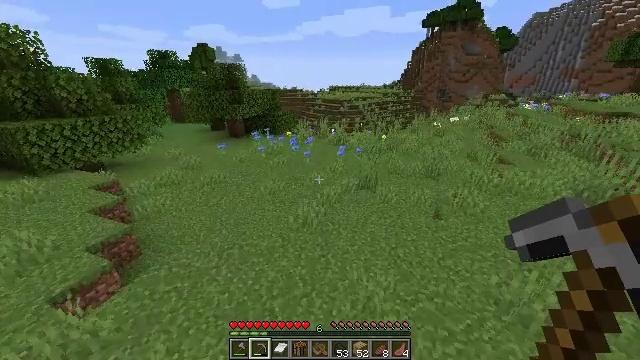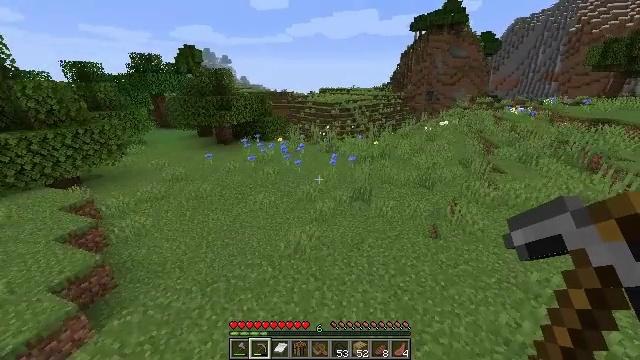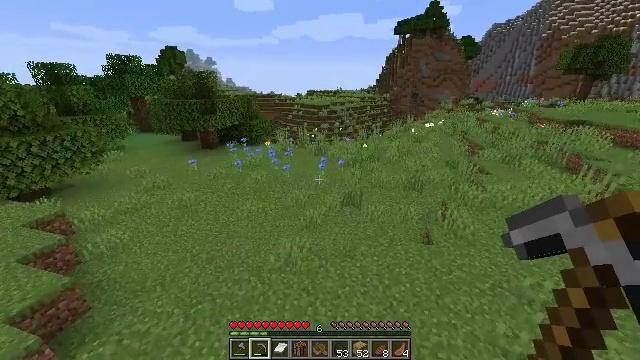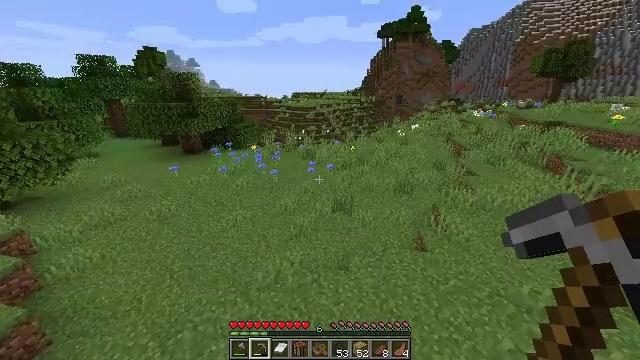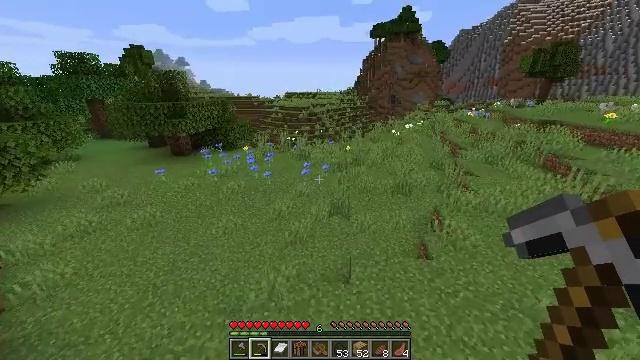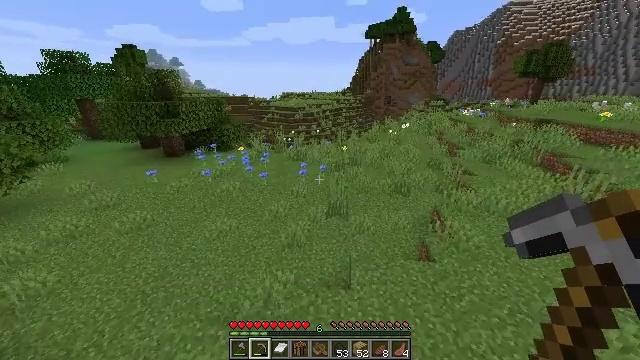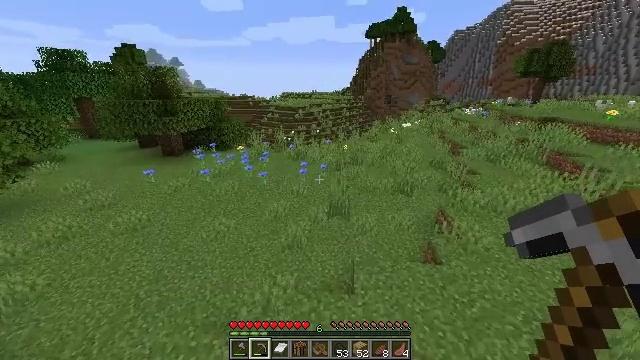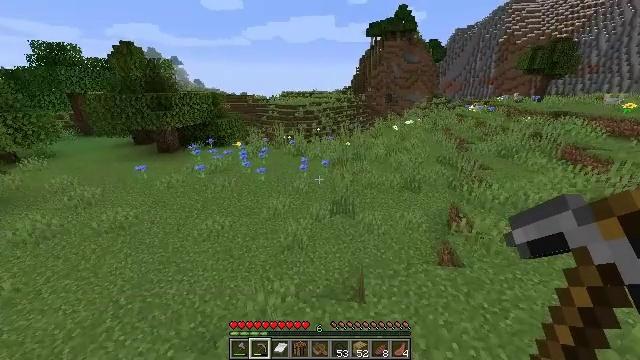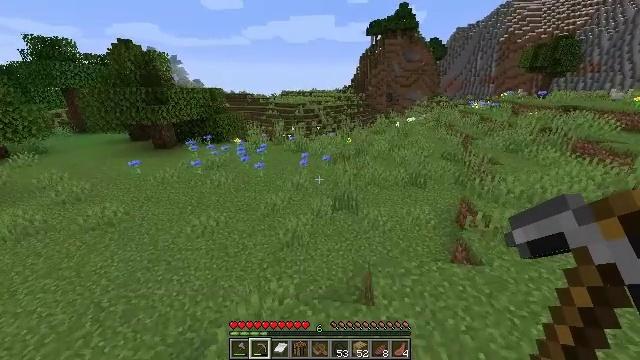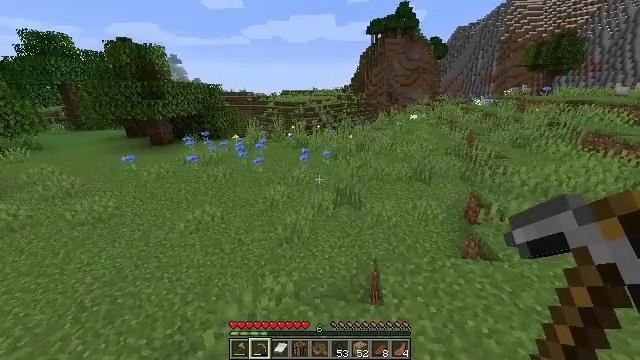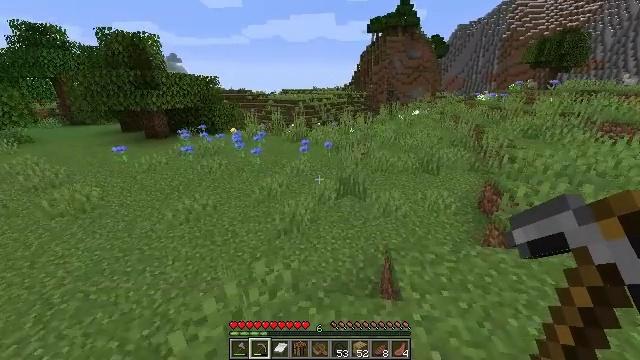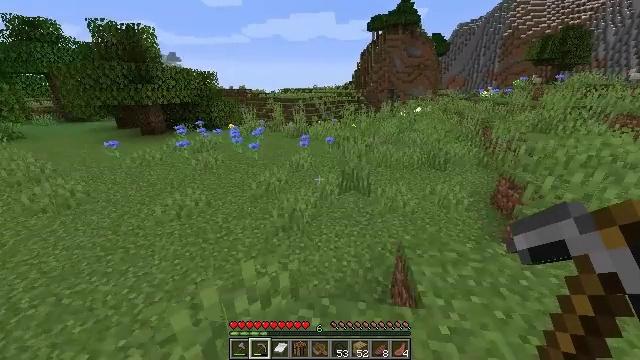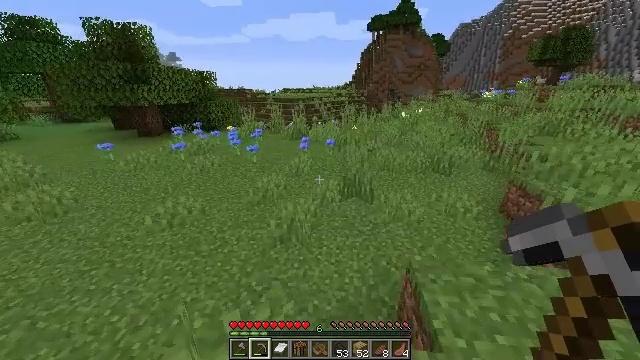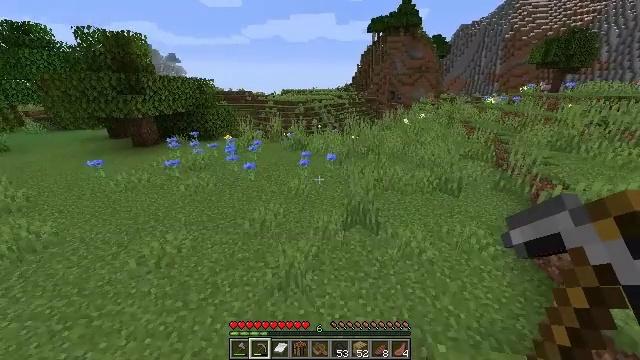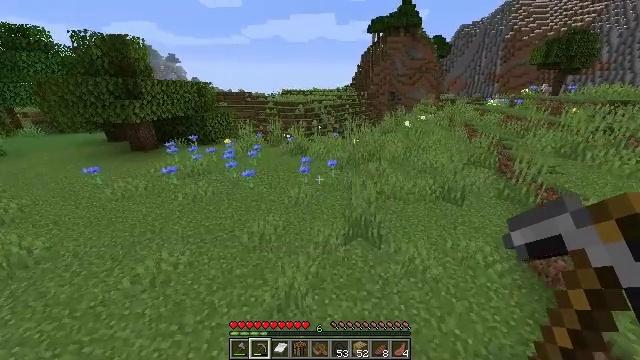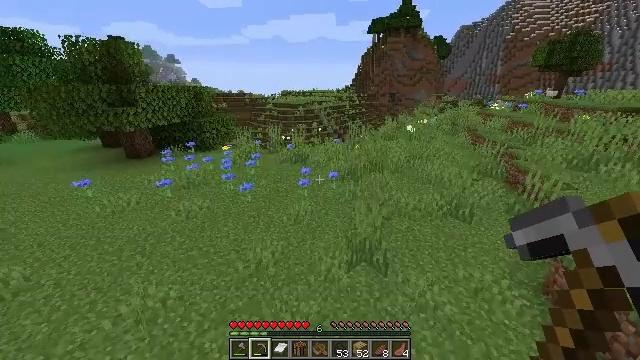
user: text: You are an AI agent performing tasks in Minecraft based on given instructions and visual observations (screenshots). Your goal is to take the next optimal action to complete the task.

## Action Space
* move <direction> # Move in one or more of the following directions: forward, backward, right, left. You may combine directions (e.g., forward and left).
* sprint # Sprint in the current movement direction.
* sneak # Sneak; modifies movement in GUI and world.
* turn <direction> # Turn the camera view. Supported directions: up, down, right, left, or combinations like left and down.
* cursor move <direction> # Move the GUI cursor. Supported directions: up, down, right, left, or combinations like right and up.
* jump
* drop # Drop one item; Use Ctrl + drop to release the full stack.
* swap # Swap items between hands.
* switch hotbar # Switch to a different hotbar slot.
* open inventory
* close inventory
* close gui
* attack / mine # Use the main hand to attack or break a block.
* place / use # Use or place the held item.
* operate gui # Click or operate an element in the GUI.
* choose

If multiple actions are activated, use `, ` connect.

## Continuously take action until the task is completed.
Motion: motion action
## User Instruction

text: Collect a cornflower for blue dye.
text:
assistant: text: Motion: move forward, turn right, jump
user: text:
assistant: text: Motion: move forward, turn right, jump
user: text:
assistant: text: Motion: move forward, turn right, jump
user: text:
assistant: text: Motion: move forward, turn right, jump
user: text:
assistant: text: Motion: move forward, turn right, jump
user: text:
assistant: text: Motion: move forward, jump
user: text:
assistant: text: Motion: move forward, jump
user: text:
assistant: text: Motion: move forward, jump
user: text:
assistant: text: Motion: move forward, jump
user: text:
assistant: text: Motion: move forward, jump
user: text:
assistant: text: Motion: move forward, jump
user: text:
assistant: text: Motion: move forward, jump
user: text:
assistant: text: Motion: move forward, jump
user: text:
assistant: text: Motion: move forward, jump
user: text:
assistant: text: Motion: move forward, jump
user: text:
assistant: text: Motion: move forward, jump
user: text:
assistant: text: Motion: move forward, jump
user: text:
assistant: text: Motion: move forward, jump
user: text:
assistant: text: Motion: move forward, jump
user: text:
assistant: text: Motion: move forward, turn right, jump
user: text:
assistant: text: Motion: move forward, turn right, jump
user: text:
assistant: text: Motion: move forward, turn right and up, jump
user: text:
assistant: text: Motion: move forward, turn right and up, jump
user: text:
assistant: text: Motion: move forward, turn right, jump
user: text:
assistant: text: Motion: move forward, jump
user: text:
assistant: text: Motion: move forward, jump
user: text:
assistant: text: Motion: move forward, jump
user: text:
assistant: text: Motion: move forward, jump
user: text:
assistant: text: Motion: move forward, jump
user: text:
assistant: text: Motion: move forward, turn right, jump